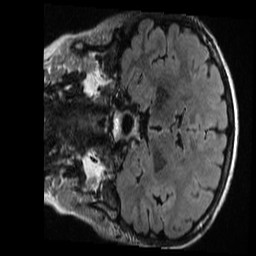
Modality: T1w
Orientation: coronal
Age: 21
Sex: female